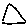
Label: triangle